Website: home-depot
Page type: account-selection
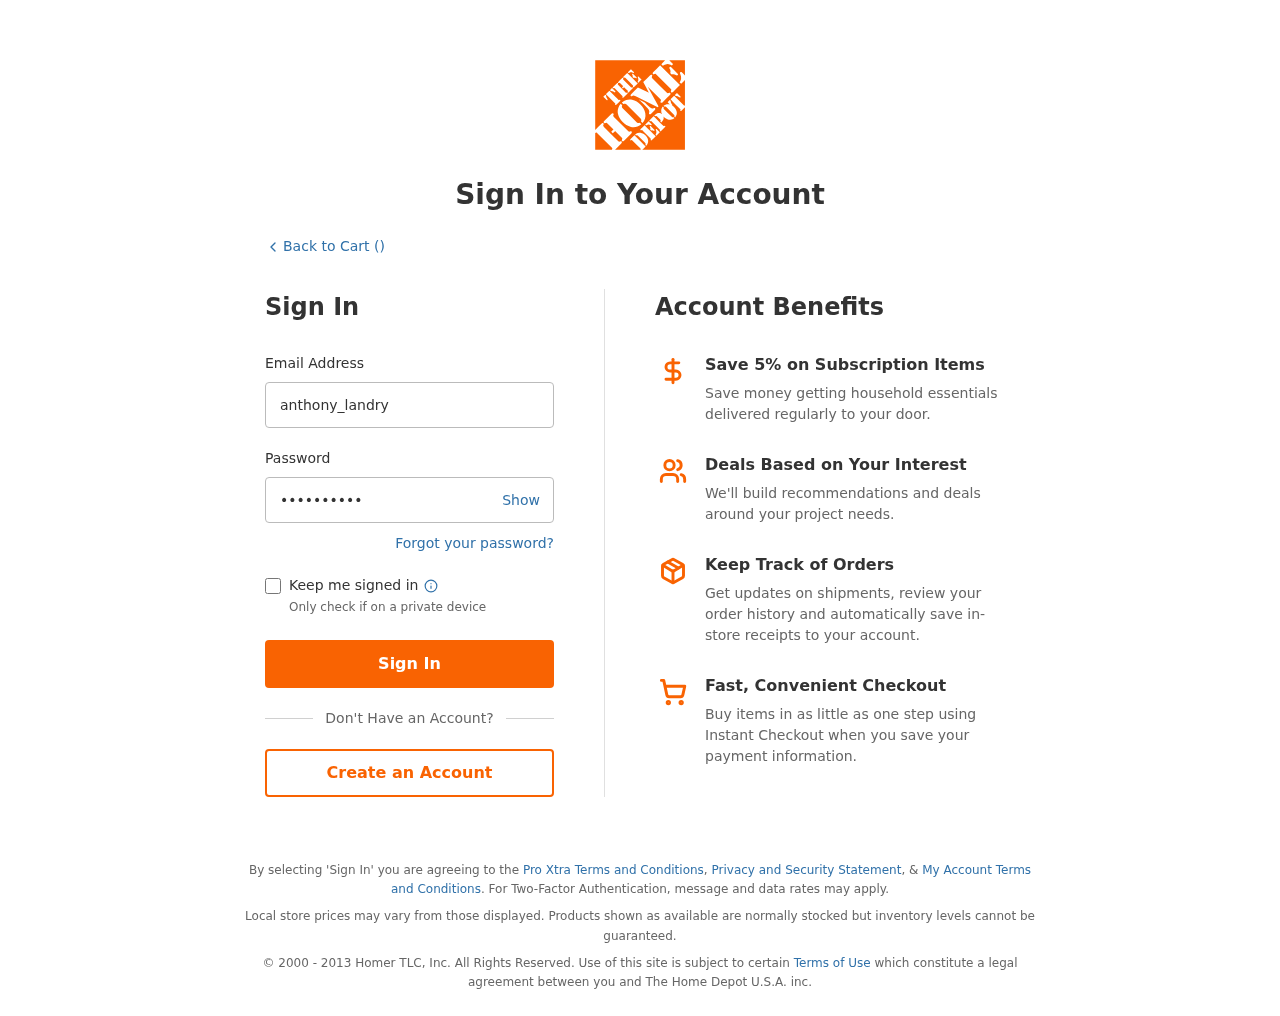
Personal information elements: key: PII_LOGIN_USERNAME
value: anthony_landry